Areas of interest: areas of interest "Industrial Building"
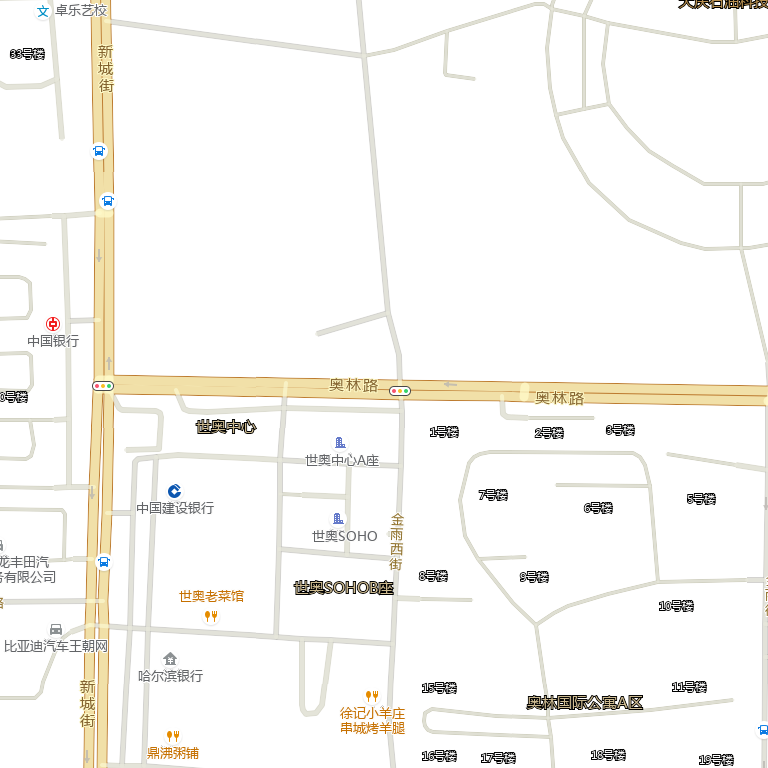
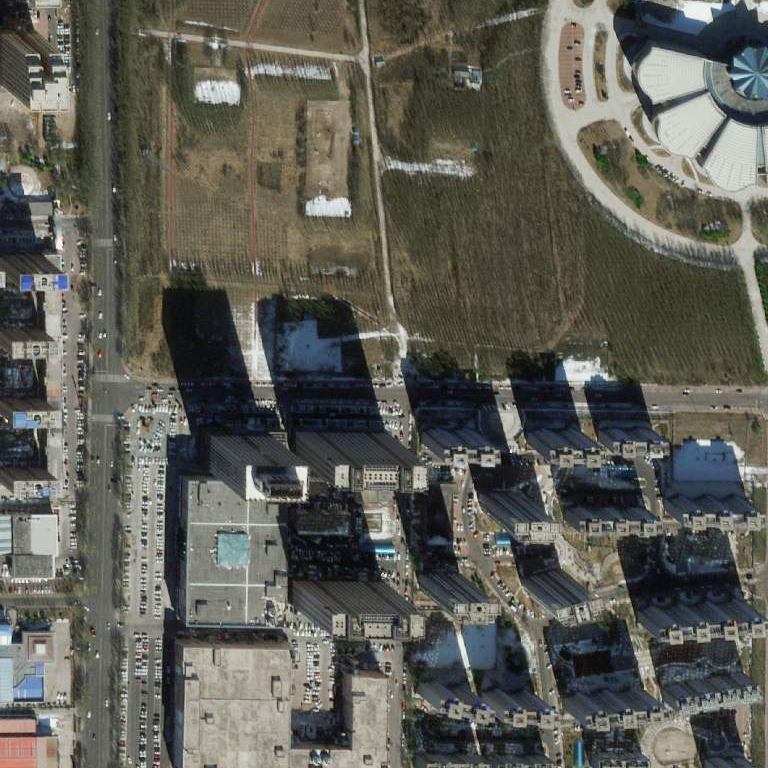